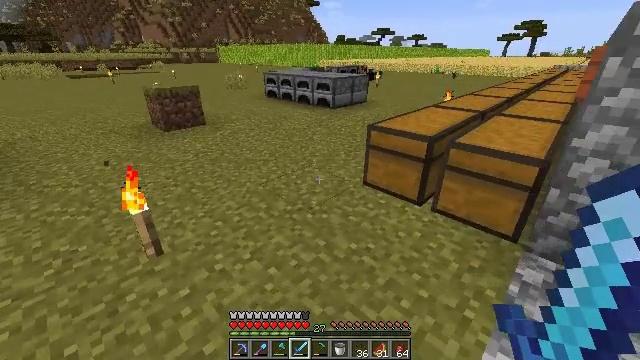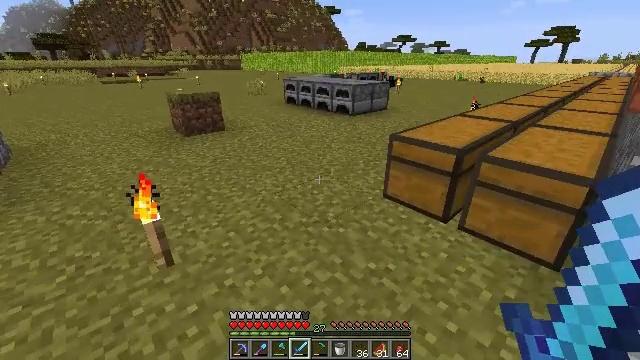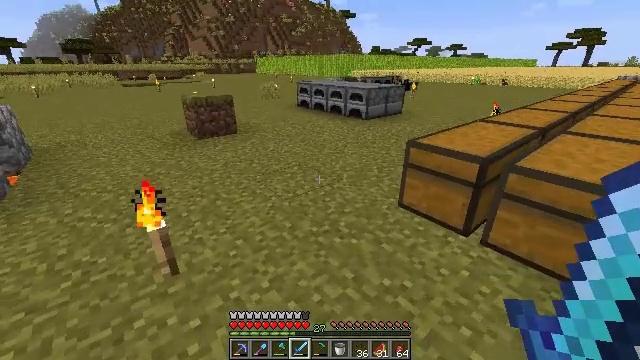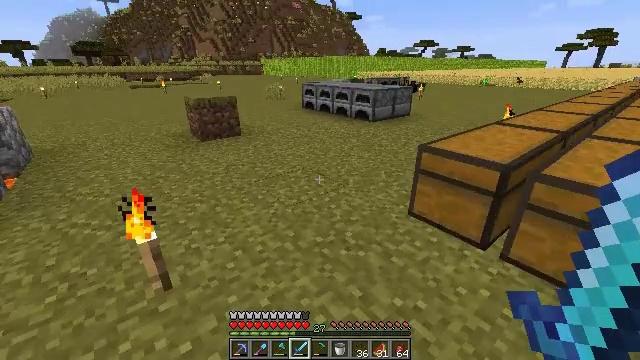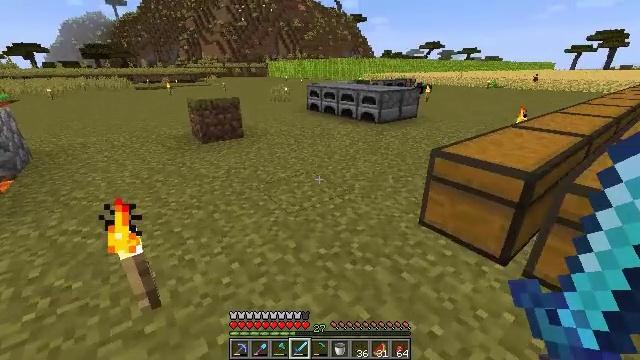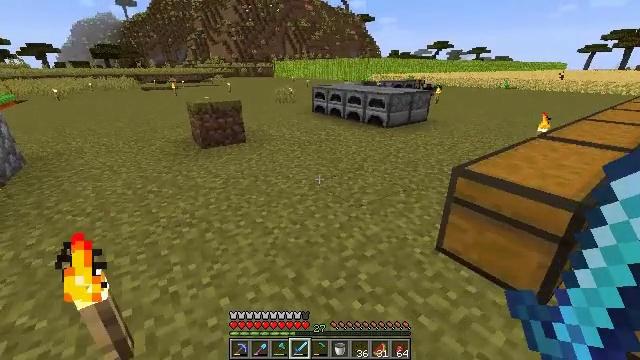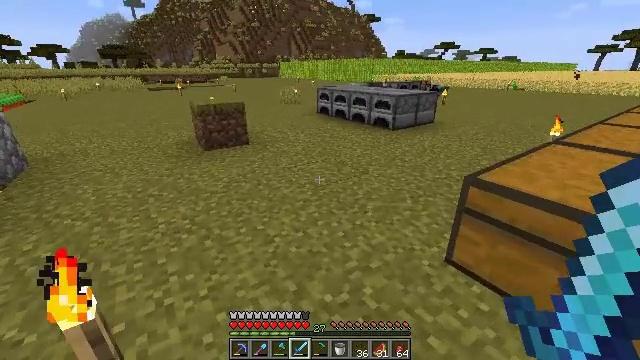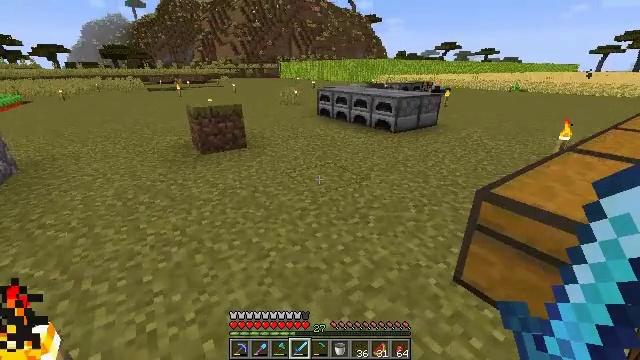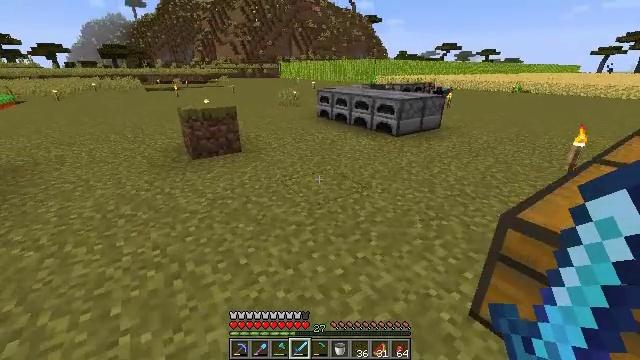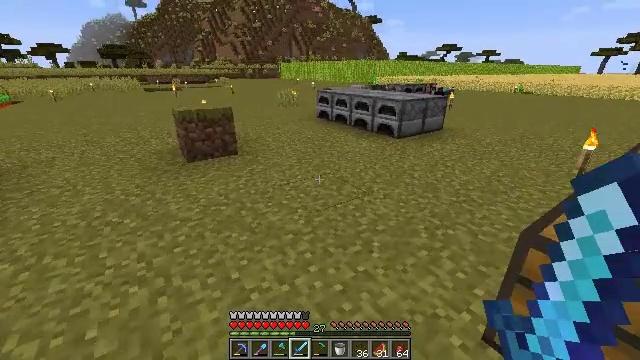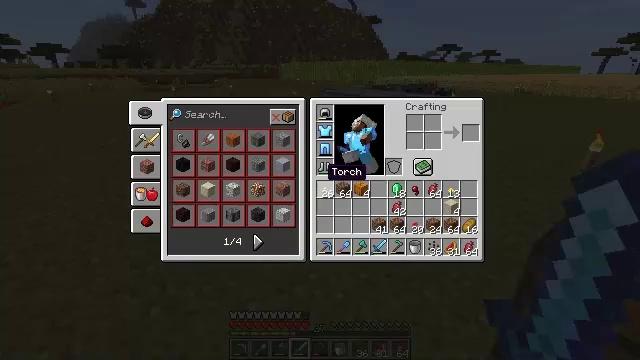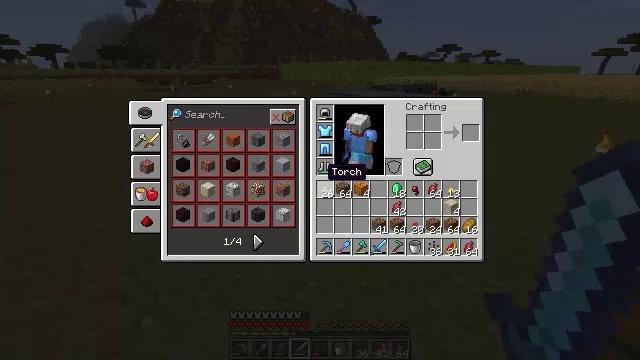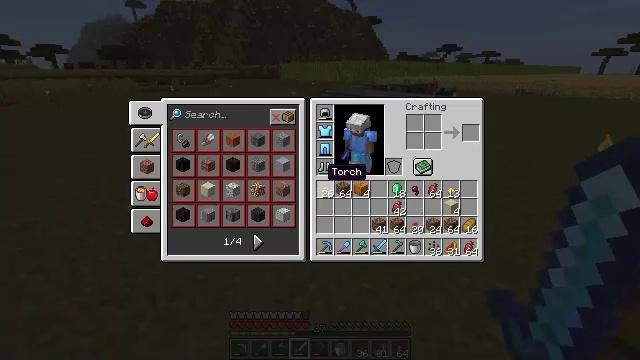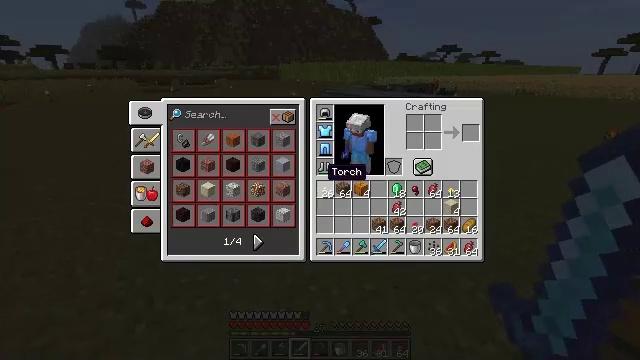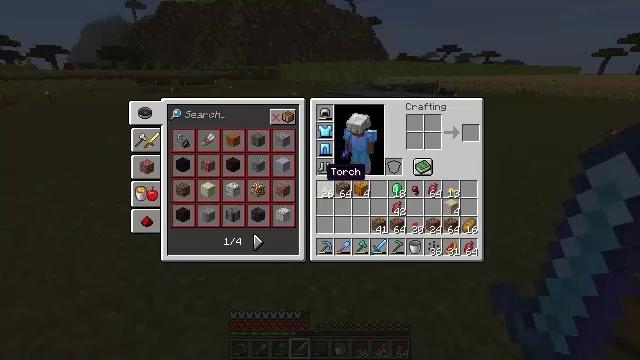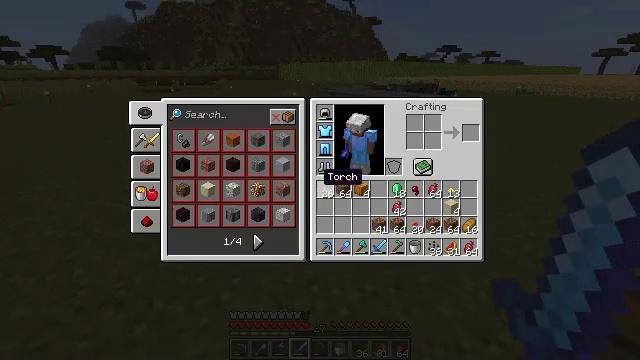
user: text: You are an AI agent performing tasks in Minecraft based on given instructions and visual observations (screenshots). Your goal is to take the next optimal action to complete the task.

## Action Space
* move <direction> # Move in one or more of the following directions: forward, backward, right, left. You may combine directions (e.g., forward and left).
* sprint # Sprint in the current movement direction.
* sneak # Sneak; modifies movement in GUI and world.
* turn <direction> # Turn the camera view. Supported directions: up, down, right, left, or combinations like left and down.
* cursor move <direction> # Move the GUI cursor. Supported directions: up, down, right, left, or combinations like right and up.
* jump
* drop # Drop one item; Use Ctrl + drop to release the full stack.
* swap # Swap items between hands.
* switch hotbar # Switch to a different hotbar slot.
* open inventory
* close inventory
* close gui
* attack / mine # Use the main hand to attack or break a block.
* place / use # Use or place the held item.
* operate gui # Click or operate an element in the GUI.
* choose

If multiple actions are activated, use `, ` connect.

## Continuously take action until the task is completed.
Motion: motion action
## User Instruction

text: Open the crafting table and convert a pumpkin to pumpkin seeds.
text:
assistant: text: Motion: move forward, turn left and up
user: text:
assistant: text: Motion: move forward, turn left
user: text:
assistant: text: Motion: move forward, turn left
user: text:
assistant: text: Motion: move forward, turn left
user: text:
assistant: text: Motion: move forward, turn left
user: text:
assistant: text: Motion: move forward, turn left
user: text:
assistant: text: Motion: move forward
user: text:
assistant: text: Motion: move forward
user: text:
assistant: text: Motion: move forward
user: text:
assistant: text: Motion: move forward, close inventory
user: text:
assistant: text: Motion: move forward, close inventory
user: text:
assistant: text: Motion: close inventory
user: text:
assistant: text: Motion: close inventory
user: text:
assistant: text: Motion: close inventory
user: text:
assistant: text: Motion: open gui
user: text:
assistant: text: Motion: no_op
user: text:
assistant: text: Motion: no_op
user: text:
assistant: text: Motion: no_op
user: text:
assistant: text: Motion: no_op
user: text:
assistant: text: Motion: cursor move right
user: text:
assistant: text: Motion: cursor move right
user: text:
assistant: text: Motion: no_op
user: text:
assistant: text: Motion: no_op
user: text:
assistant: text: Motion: no_op
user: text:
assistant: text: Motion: no_op
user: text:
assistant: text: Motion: no_op
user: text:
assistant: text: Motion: no_op
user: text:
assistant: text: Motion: no_op
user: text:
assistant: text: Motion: close gui
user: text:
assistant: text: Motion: turn right